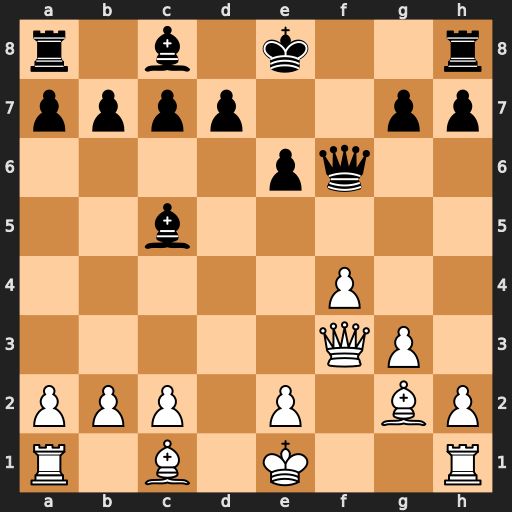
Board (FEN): r1b1k2r/pppp2pp/4pq2/2b5/5P2/5QP1/PPP1P1BP/R1B1K2R
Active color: w
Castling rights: KQkq
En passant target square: -
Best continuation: Qh5+ Qf7 Qxc5